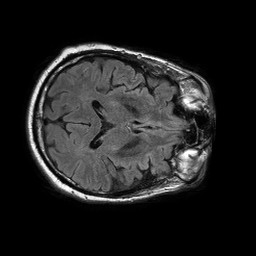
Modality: FLAIR
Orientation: axial
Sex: male
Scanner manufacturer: philips
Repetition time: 11 s
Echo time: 0.125 s